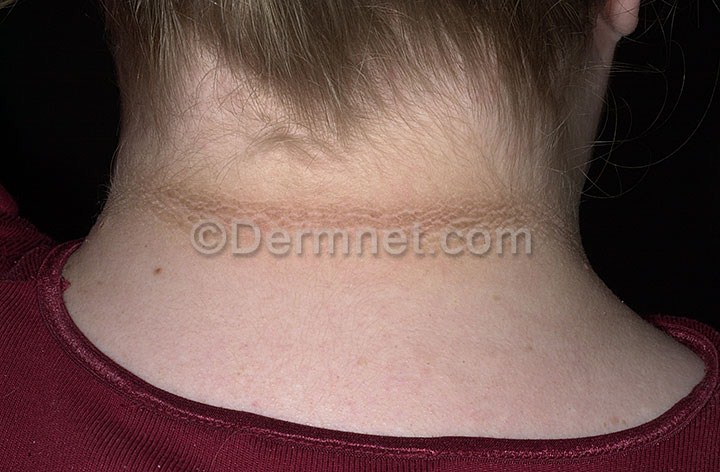
Disease: Systemic Disease